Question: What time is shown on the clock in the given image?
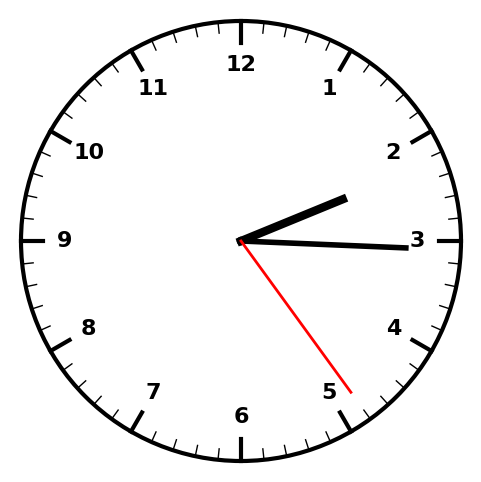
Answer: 02:15:24